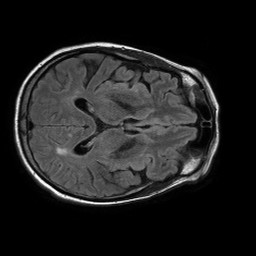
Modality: FLAIR
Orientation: axial
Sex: female
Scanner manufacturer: philips
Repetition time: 11 s
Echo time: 0.125 s